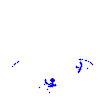
Particle: proton